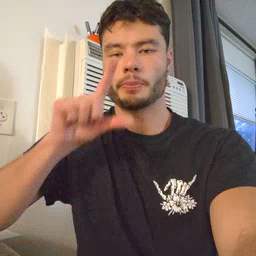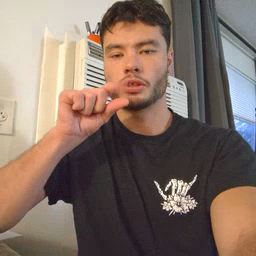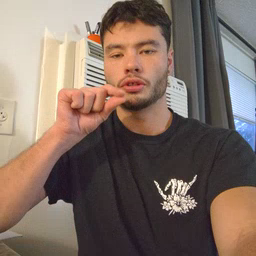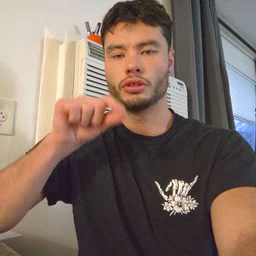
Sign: bird